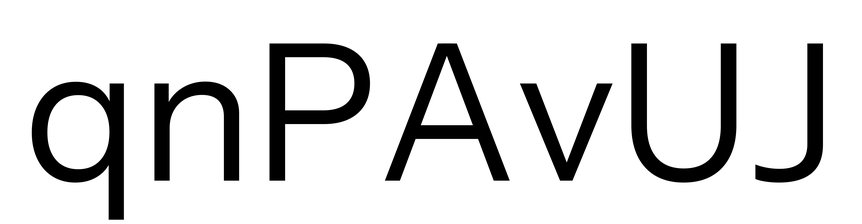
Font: InstrumentSans_Regular